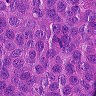
Metastatic tissue present: yes